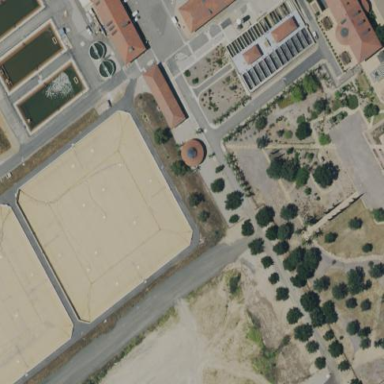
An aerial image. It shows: Water works facility.